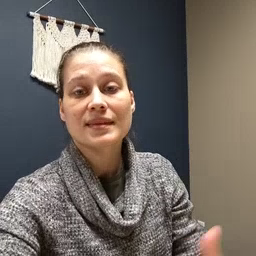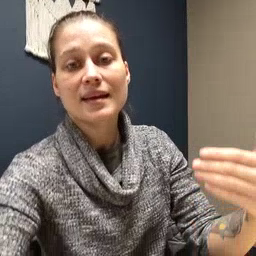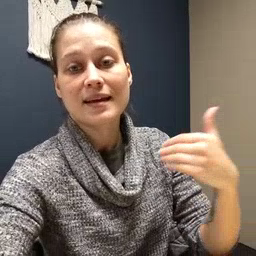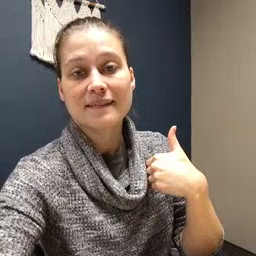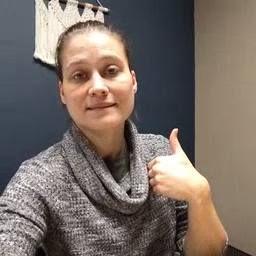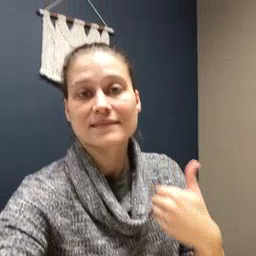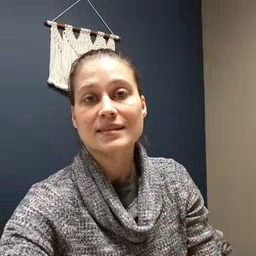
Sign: have